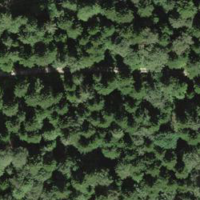
EUNIS habitat code: 43
Species observed at this site:
Petasites albus